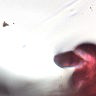
Metastatic tissue present: no